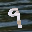
Label: 9